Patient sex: M
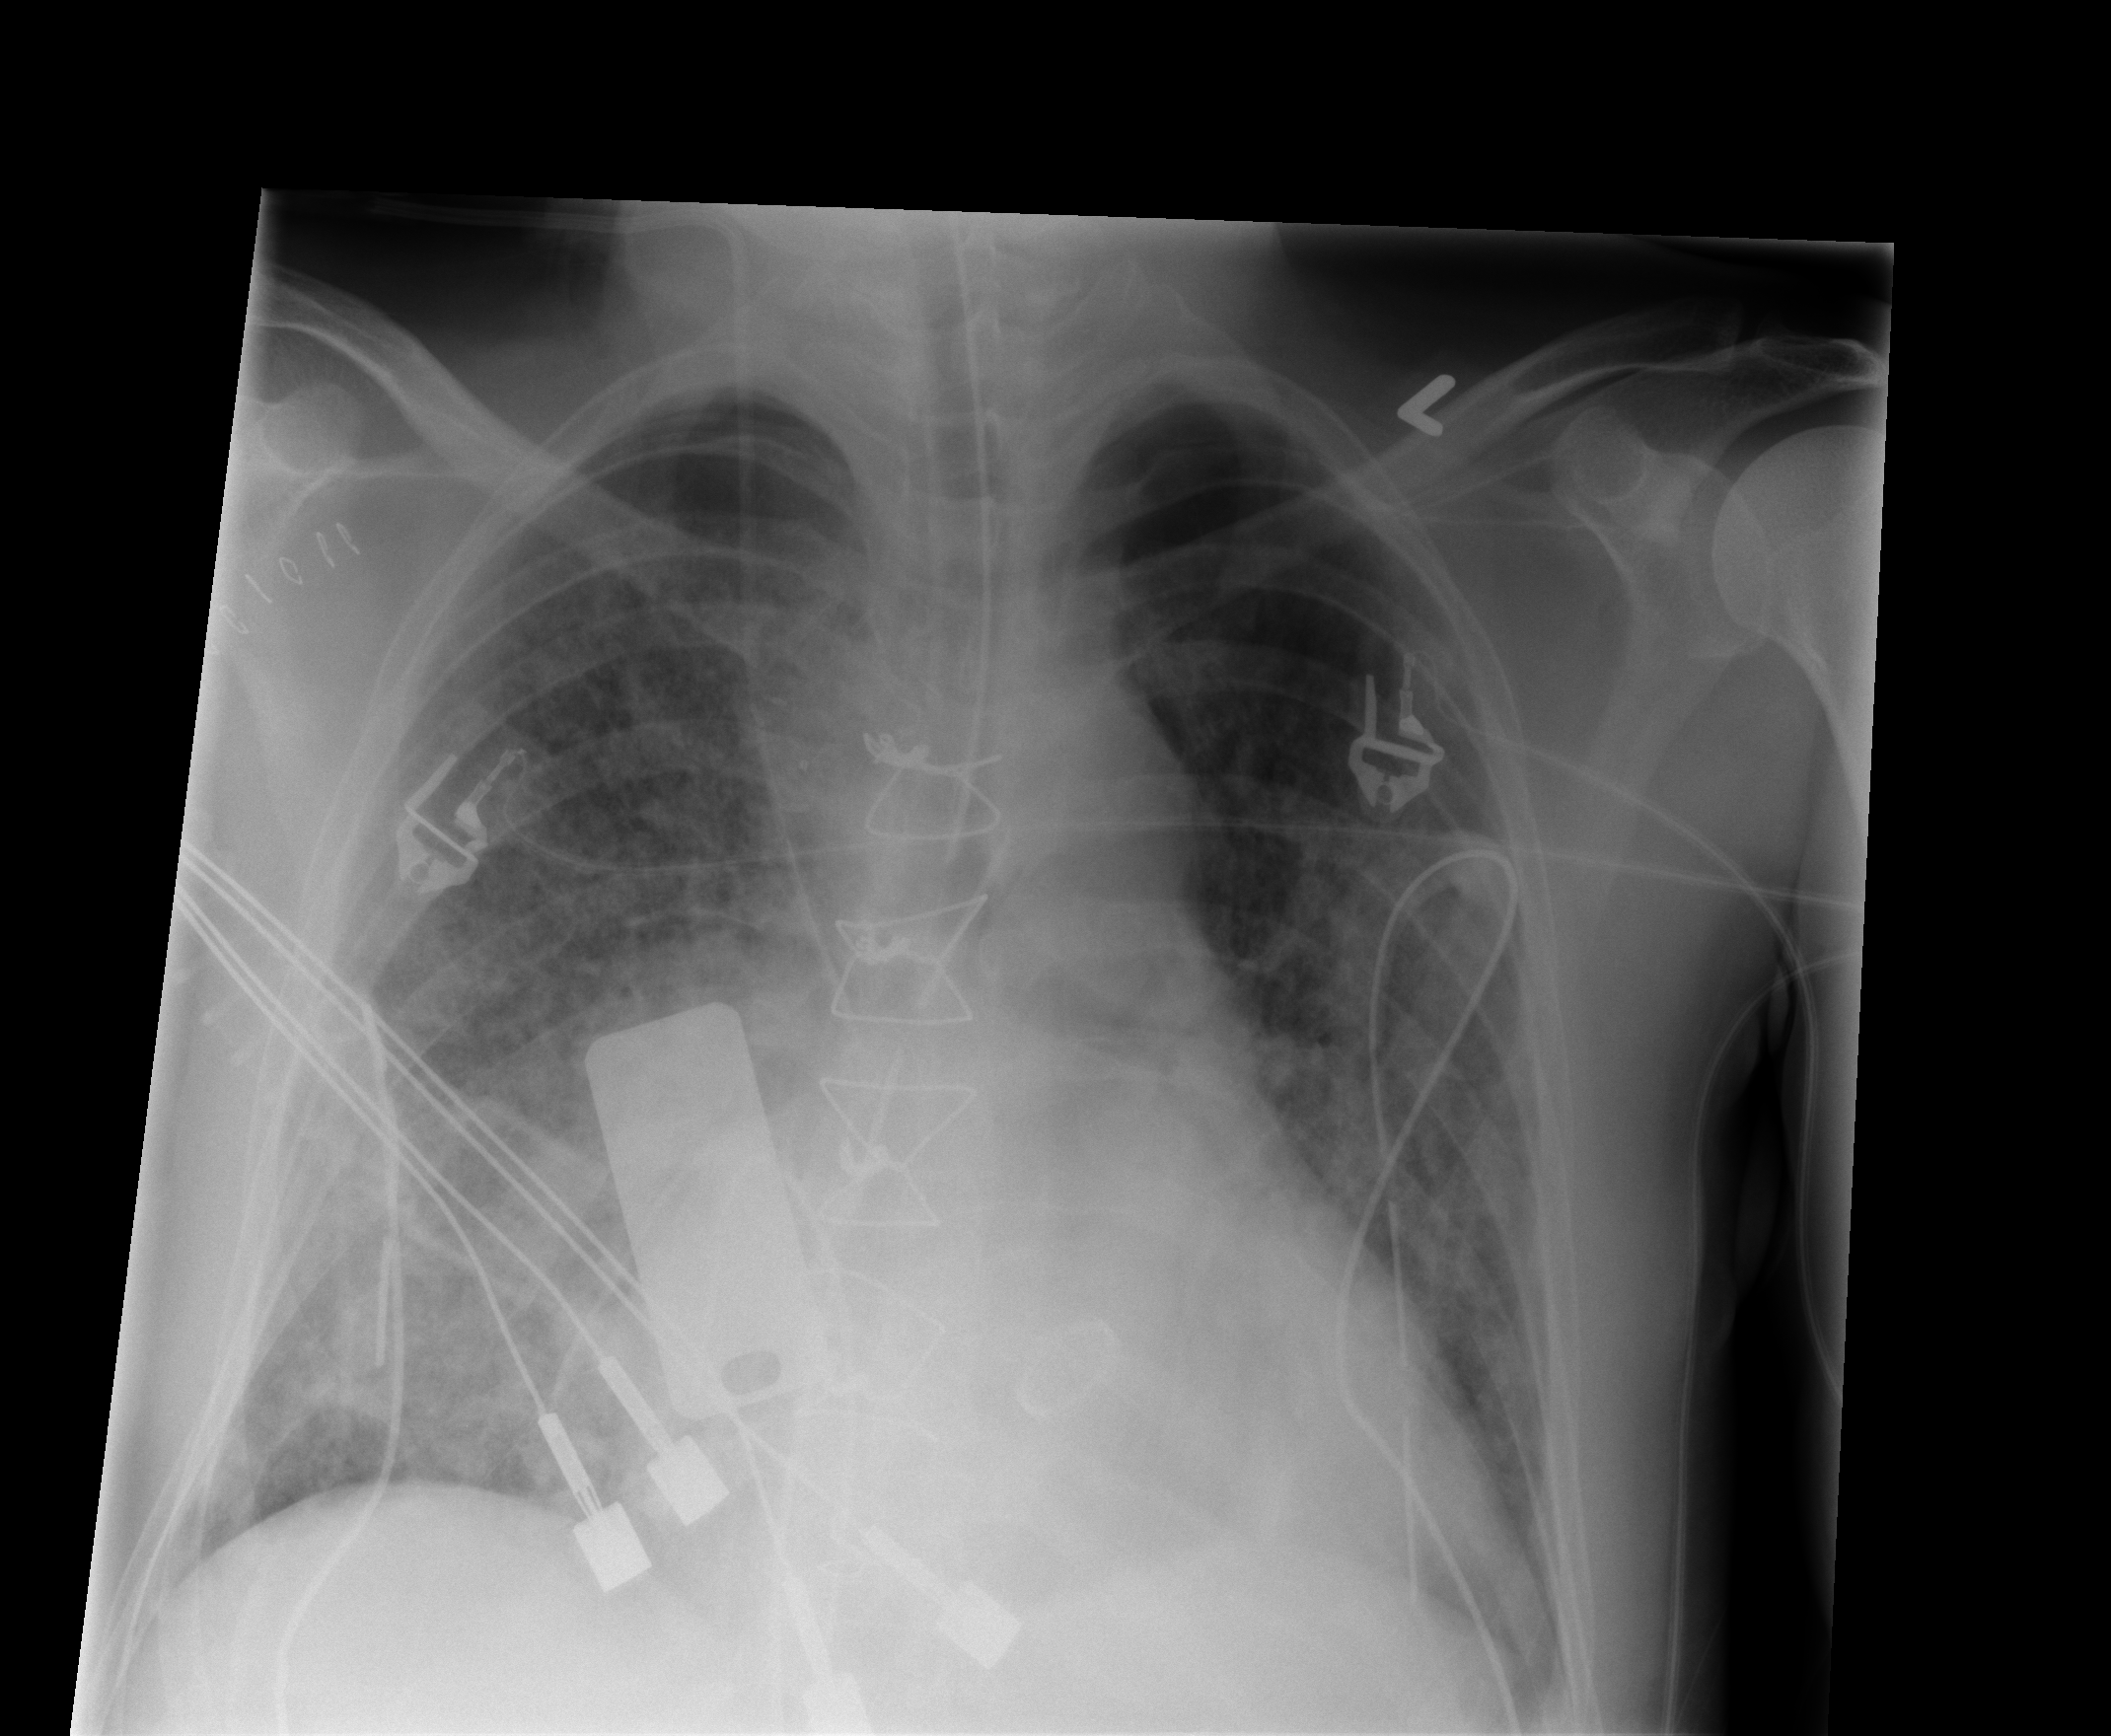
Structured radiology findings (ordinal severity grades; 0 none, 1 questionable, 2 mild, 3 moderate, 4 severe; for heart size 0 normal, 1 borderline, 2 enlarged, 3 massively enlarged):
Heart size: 2
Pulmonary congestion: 2
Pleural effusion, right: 0
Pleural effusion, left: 1
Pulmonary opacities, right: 2
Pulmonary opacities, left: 2
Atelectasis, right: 2
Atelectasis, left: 2